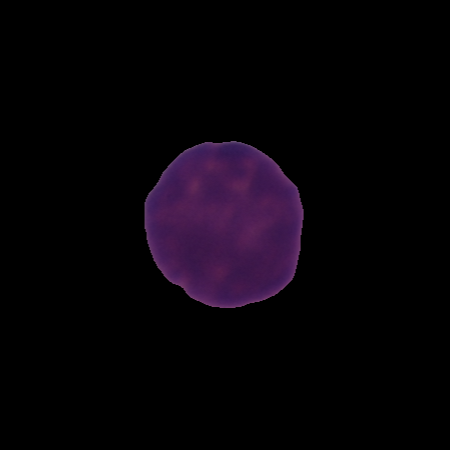
Label: healthy